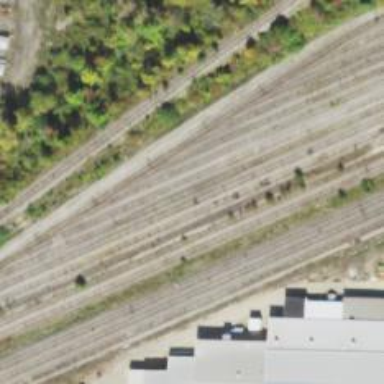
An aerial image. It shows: Railway yard.